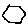
Label: hexagon